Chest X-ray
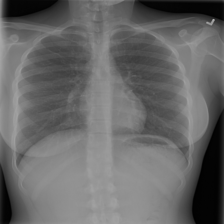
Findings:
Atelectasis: negative
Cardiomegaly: negative
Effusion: negative
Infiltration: negative
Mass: negative
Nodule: negative
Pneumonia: negative
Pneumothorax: negative
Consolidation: negative
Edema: negative
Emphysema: negative
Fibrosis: negative
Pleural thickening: negative
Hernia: negative